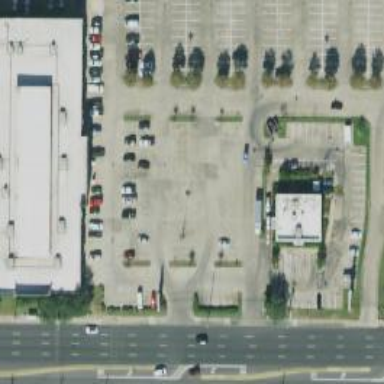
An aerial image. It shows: Parking space.